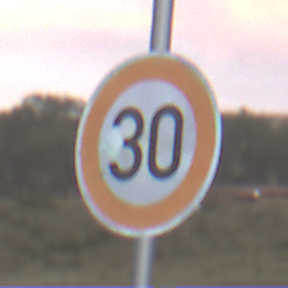
Verkehrszeichen: Geschwindigkeit30
Umgebung: Outdoor, RoadRail
Tageszeit: SunriseSunset
Wetter: PartlyCloudy
Licht: Natural
Jahreszeit: NotSpecified
Kontrast: LowContrast